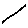
Label: line